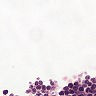
Metastatic tissue present: no